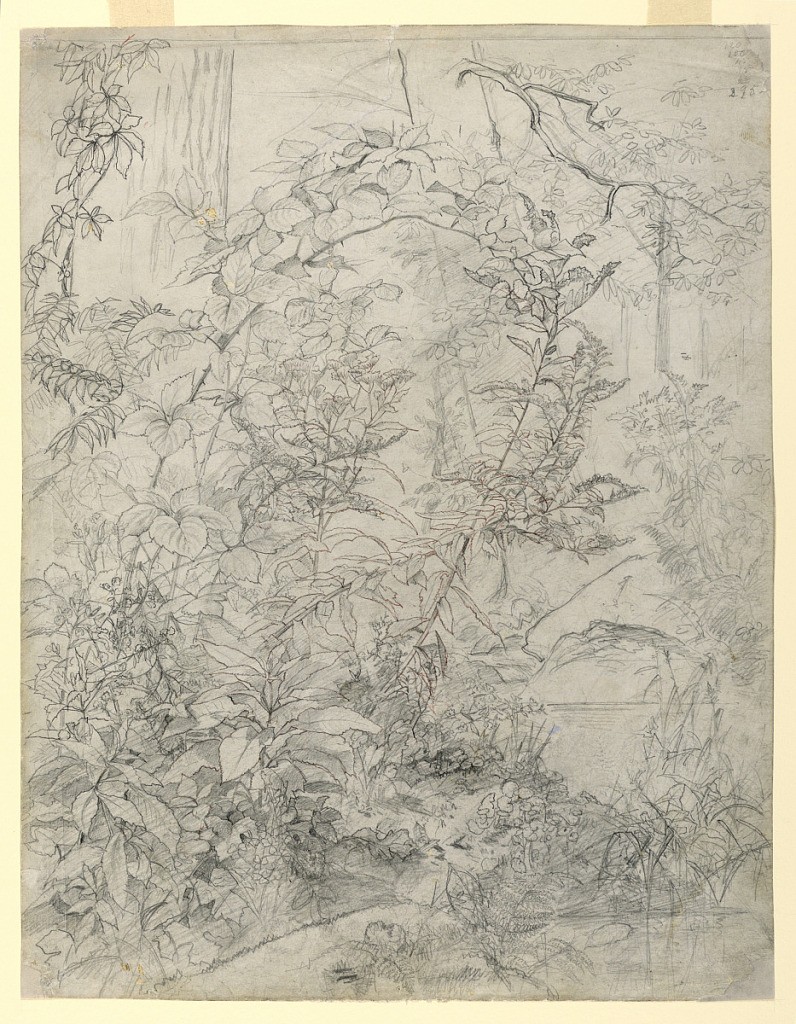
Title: Study of foliage
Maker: William Trost Richards, American, 1833–1905
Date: ca. 1860
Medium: Graphite on paper
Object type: Drawing
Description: Sketch of foliage growing near water.